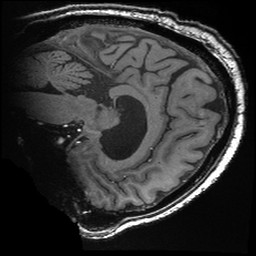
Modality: T1w
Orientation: sagittal